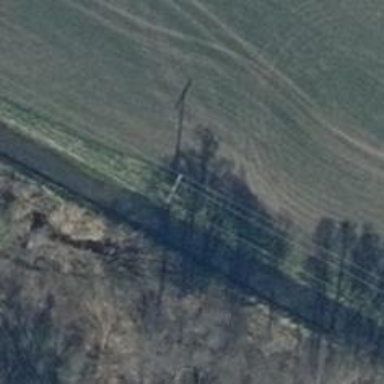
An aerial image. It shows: Minor power line.